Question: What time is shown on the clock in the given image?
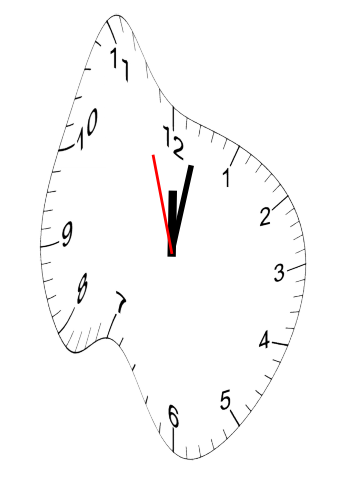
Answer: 12:01:57